Question: I used jquery chosen plugin to create beautiful dropdown. Dropdown contents are image file names.
I want to show a small thumbnail of each image file beside of dropdown options.

any suggestion would be appreciated.
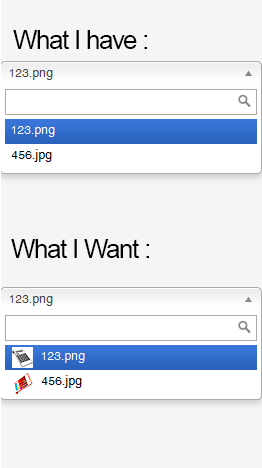
Answer: The above extension is not adequate, the image items will be disappear when searching.
Try the following extension:
<URL>
But the config is:
'''
$(".my-select").chosenImage({
disable_search: false
});
'''